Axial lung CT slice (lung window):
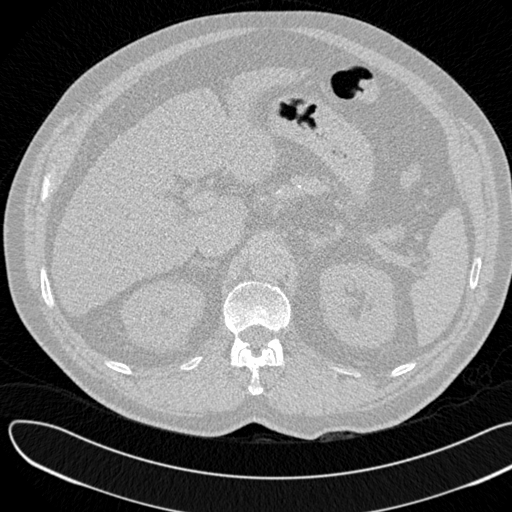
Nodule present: no